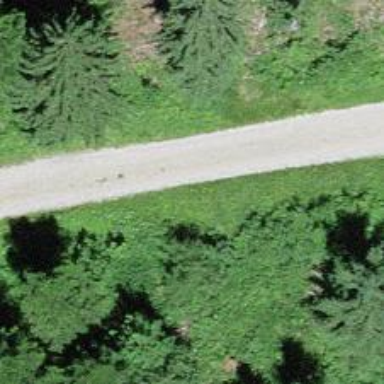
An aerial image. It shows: Gravel track with grade 2 quality.